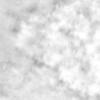
Label: no_change